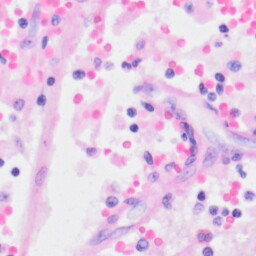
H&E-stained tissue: Kidney